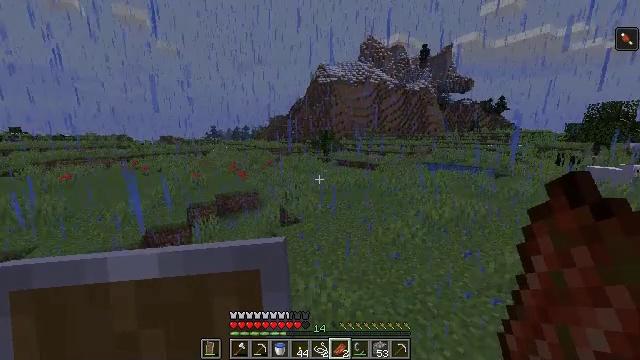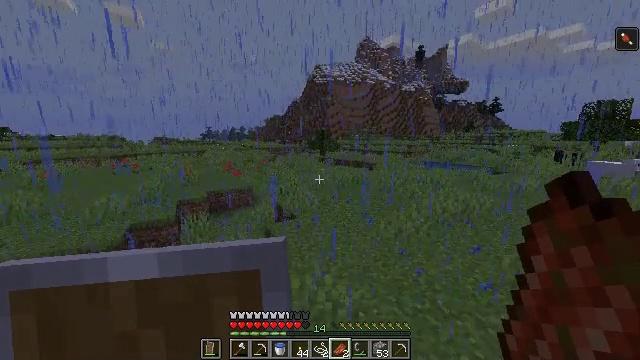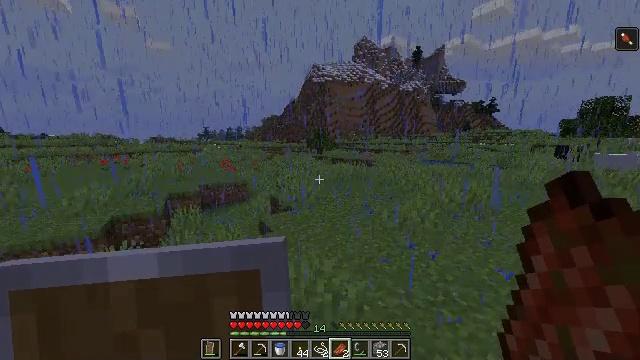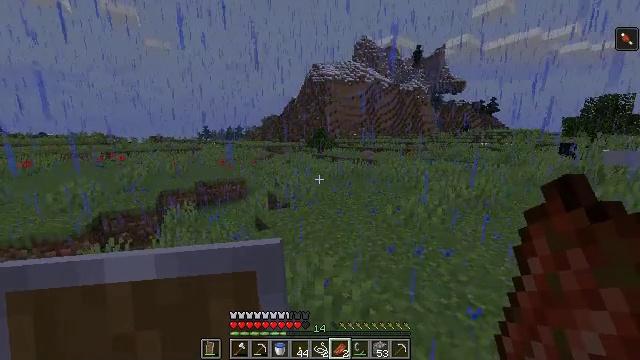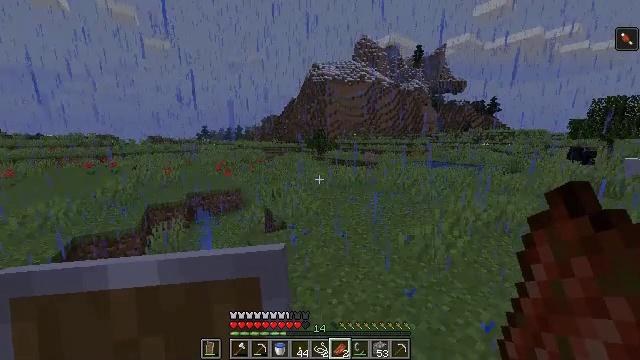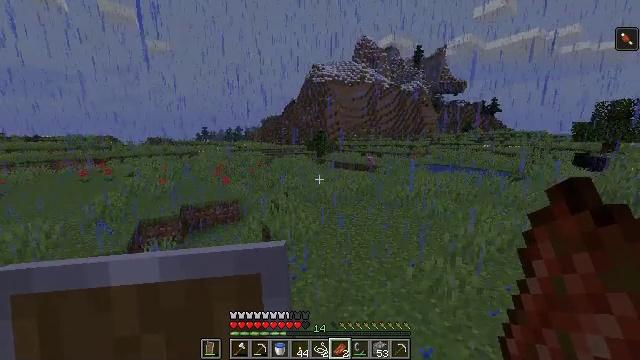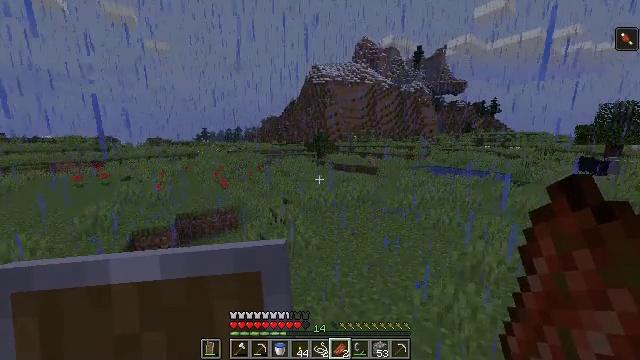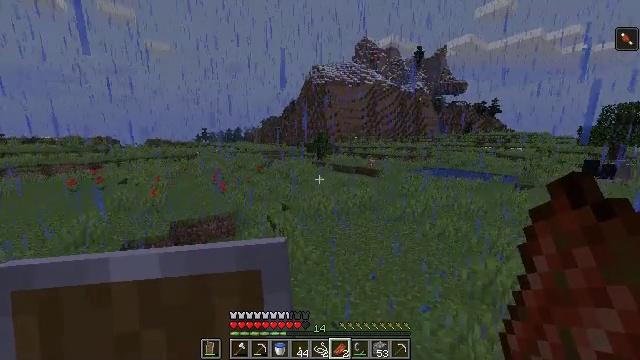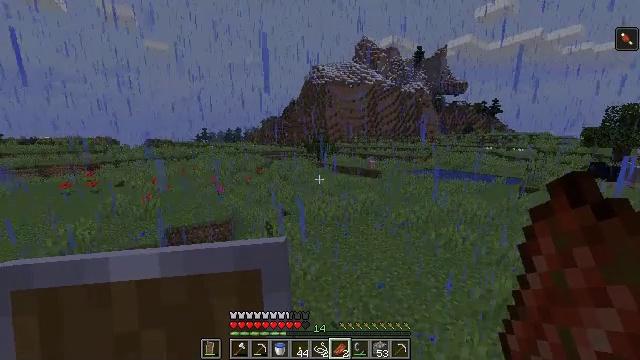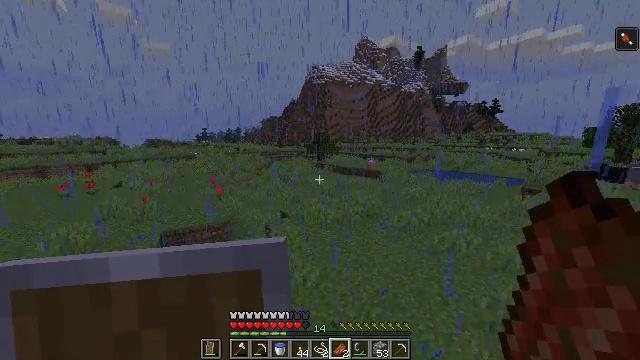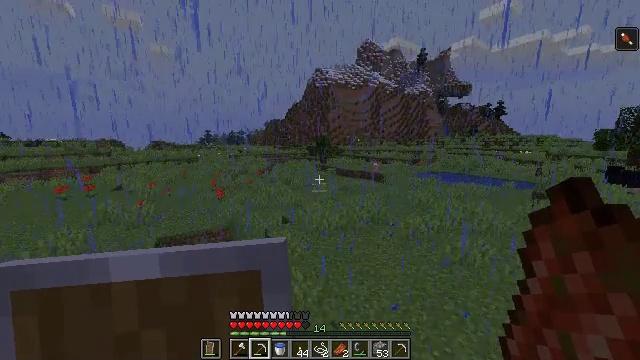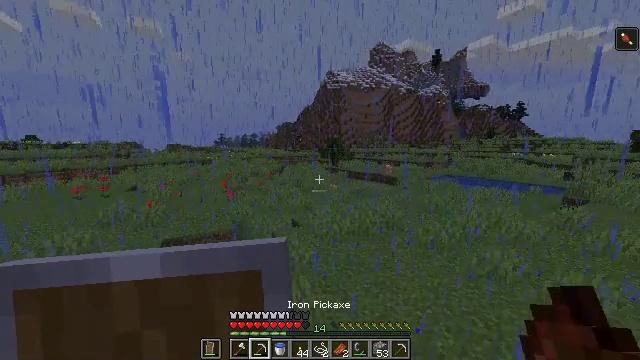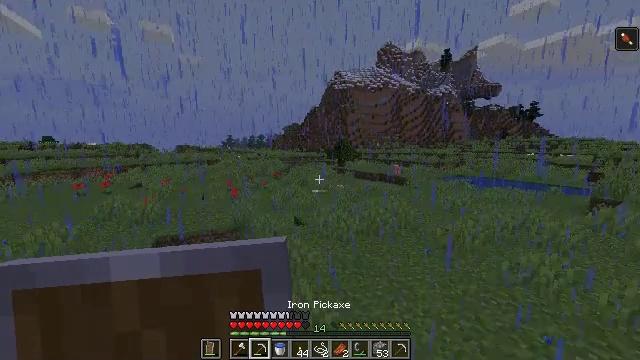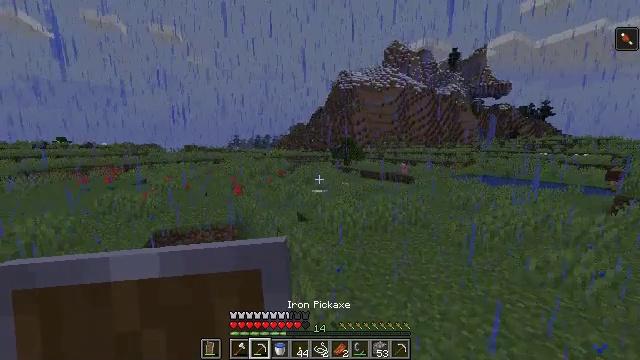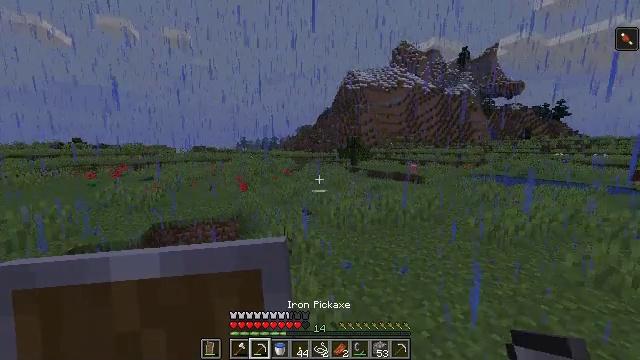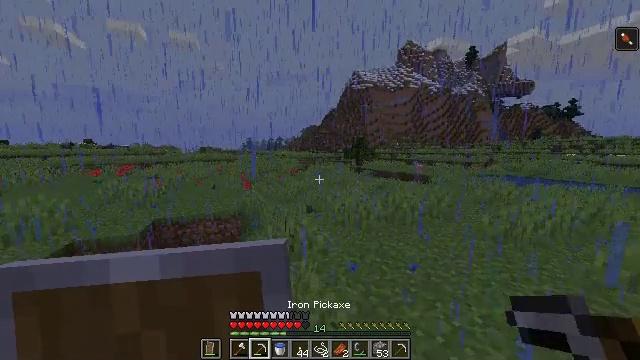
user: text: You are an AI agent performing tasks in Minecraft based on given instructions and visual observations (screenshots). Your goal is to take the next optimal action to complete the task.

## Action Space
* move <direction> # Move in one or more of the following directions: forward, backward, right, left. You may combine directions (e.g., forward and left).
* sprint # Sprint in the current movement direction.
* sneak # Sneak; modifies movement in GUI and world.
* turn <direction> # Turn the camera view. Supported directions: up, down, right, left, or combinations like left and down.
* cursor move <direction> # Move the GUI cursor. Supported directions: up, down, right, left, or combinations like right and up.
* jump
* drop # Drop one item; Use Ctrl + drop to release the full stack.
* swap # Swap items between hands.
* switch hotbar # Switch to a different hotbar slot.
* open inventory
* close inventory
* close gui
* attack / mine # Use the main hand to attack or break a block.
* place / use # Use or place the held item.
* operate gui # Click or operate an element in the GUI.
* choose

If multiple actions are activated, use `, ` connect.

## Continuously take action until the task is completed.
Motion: motion action
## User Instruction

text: Collect the yellow bed from its place.
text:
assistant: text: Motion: move forward, sprint, jump
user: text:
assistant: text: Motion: move forward, sprint, jump
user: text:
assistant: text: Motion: move forward, sprint, jump
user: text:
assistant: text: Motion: move forward, sprint, jump
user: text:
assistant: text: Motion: move forward, sprint, jump
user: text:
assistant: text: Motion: move forward, jump
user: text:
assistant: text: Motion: move forward, jump
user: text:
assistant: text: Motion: move forward, jump
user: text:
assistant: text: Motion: move forward, jump
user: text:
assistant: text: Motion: move forward, jump, switch to hotbar 2
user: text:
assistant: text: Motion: move forward, turn left, jump, switch to hotbar 2
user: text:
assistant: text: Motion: move forward, turn left, jump
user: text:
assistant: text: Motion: move forward, turn left, jump
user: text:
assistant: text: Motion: move forward, turn left, jump
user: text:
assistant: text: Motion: move forward, turn left, jump
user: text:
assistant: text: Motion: move forward, turn left, jump
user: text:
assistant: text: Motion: move forward, sprint, turn left, jump
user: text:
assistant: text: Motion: move forward, sprint, turn left, jump
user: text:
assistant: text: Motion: move forward, sprint, turn left, jump
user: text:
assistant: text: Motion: move forward, sprint, turn left, jump
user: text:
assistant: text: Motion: move forward, sprint, turn left, jump
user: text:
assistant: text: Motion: move forward, sprint, turn left, jump
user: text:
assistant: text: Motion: move forward, sprint, turn left, jump
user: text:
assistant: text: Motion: move forward, sprint, jump
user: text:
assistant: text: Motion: move forward, sprint, jump
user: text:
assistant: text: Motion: move forward, sprint, jump
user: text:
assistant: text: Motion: move forward, sprint, jump
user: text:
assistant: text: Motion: move forward, sprint, turn right, jump
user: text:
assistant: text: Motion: move forward, sprint, turn right, jump
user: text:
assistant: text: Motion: move forward, sprint, turn right, jump